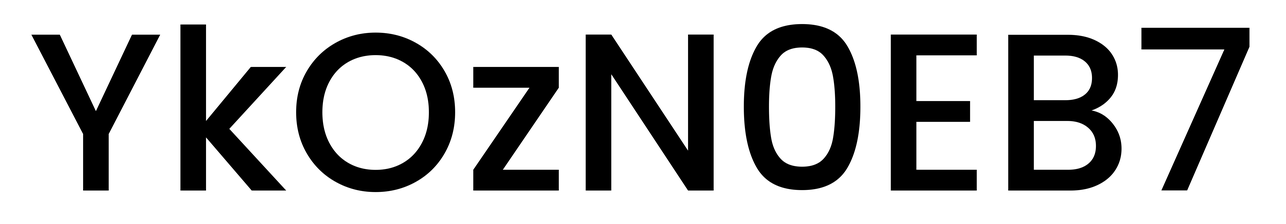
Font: Poppins-Medium